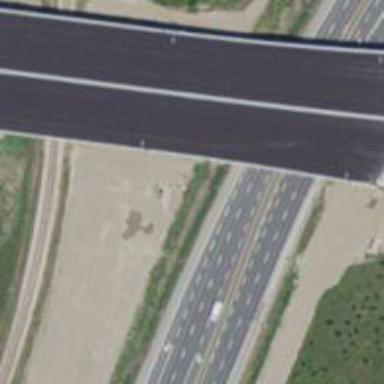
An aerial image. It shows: Motorway junction.